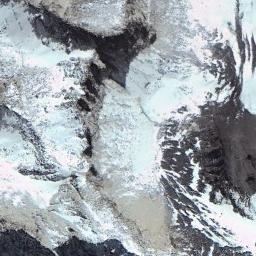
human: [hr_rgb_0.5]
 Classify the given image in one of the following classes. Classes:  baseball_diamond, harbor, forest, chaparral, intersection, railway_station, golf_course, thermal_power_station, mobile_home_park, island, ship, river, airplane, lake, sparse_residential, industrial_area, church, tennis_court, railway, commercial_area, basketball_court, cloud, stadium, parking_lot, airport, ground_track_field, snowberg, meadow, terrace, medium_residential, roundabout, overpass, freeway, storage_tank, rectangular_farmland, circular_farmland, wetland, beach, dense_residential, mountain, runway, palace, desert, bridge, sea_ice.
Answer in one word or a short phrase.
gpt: snowberg